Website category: sports
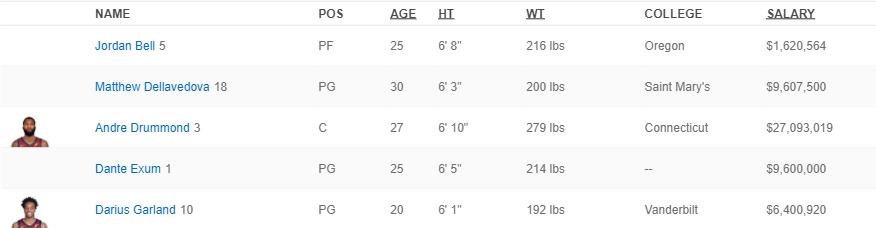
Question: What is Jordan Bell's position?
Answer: PF

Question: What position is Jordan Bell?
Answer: PF

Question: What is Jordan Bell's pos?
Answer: PF

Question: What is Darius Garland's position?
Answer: PG

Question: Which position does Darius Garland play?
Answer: PG

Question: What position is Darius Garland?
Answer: PG

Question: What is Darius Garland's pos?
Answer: PG

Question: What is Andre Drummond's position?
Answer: C

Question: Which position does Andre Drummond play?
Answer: C

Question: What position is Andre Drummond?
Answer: C

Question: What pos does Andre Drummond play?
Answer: C

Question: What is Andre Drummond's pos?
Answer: C

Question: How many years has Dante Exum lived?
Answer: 25

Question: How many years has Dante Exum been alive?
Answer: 25

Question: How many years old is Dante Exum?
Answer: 25

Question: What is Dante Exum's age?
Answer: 25

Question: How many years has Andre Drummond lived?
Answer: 27

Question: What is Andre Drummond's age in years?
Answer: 27

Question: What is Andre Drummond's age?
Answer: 27

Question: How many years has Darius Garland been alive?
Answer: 20

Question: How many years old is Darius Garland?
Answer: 20

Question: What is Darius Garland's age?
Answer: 20

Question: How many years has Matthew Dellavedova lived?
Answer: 30

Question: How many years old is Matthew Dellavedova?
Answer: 30

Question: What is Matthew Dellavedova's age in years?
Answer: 30

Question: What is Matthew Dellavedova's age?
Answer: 30

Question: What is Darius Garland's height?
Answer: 6' 1"

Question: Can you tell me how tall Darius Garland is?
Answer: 6' 1"

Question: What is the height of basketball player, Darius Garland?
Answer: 6' 1"

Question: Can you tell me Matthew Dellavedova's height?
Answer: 6' 3"

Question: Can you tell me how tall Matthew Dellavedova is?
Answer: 6' 3"

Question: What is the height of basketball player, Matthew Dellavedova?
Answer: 6' 3"

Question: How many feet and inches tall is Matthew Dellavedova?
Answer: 6' 3"

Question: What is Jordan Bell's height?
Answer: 6' 8"

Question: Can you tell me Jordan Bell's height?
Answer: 6' 8"

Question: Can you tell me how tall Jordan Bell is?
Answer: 6' 8"

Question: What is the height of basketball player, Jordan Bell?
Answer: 6' 8"

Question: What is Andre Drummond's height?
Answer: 6' 10"

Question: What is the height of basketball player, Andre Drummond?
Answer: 6' 10"

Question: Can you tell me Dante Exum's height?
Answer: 6' 5"

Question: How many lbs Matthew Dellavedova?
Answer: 200 lbs

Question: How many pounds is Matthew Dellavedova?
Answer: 200 lbs

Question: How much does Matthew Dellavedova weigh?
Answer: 200 lbs

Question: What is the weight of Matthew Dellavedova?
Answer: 200 lbs

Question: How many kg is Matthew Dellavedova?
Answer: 200 lbs

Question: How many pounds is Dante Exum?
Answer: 214 lbs

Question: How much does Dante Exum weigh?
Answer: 214 lbs

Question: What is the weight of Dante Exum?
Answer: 214 lbs

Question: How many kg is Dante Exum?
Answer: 214 lbs

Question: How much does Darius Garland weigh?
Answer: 192 lbs

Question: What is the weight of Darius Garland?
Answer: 192 lbs

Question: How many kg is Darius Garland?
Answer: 192 lbs

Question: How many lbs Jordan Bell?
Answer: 216 lbs

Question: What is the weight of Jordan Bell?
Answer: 216 lbs

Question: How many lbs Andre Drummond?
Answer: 279 lbs

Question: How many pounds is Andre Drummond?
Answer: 279 lbs

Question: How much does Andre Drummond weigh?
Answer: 279 lbs

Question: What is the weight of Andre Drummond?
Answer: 279 lbs

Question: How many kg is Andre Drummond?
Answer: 279 lbs

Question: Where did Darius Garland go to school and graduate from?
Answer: Vanderbilt

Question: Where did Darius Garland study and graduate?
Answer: Vanderbilt

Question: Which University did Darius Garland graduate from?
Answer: Vanderbilt

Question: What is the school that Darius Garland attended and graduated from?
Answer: Vanderbilt

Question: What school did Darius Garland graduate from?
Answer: Vanderbilt